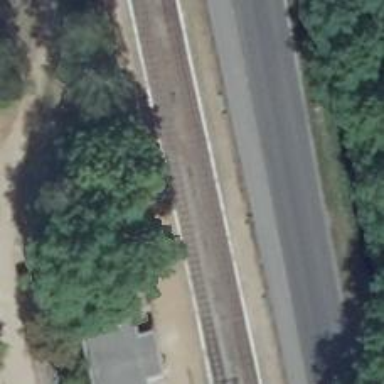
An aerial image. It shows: Railway station that also serves as public transport station.